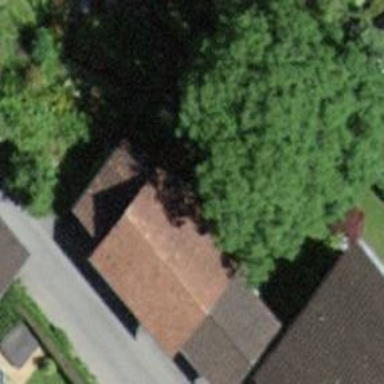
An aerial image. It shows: Garage building.